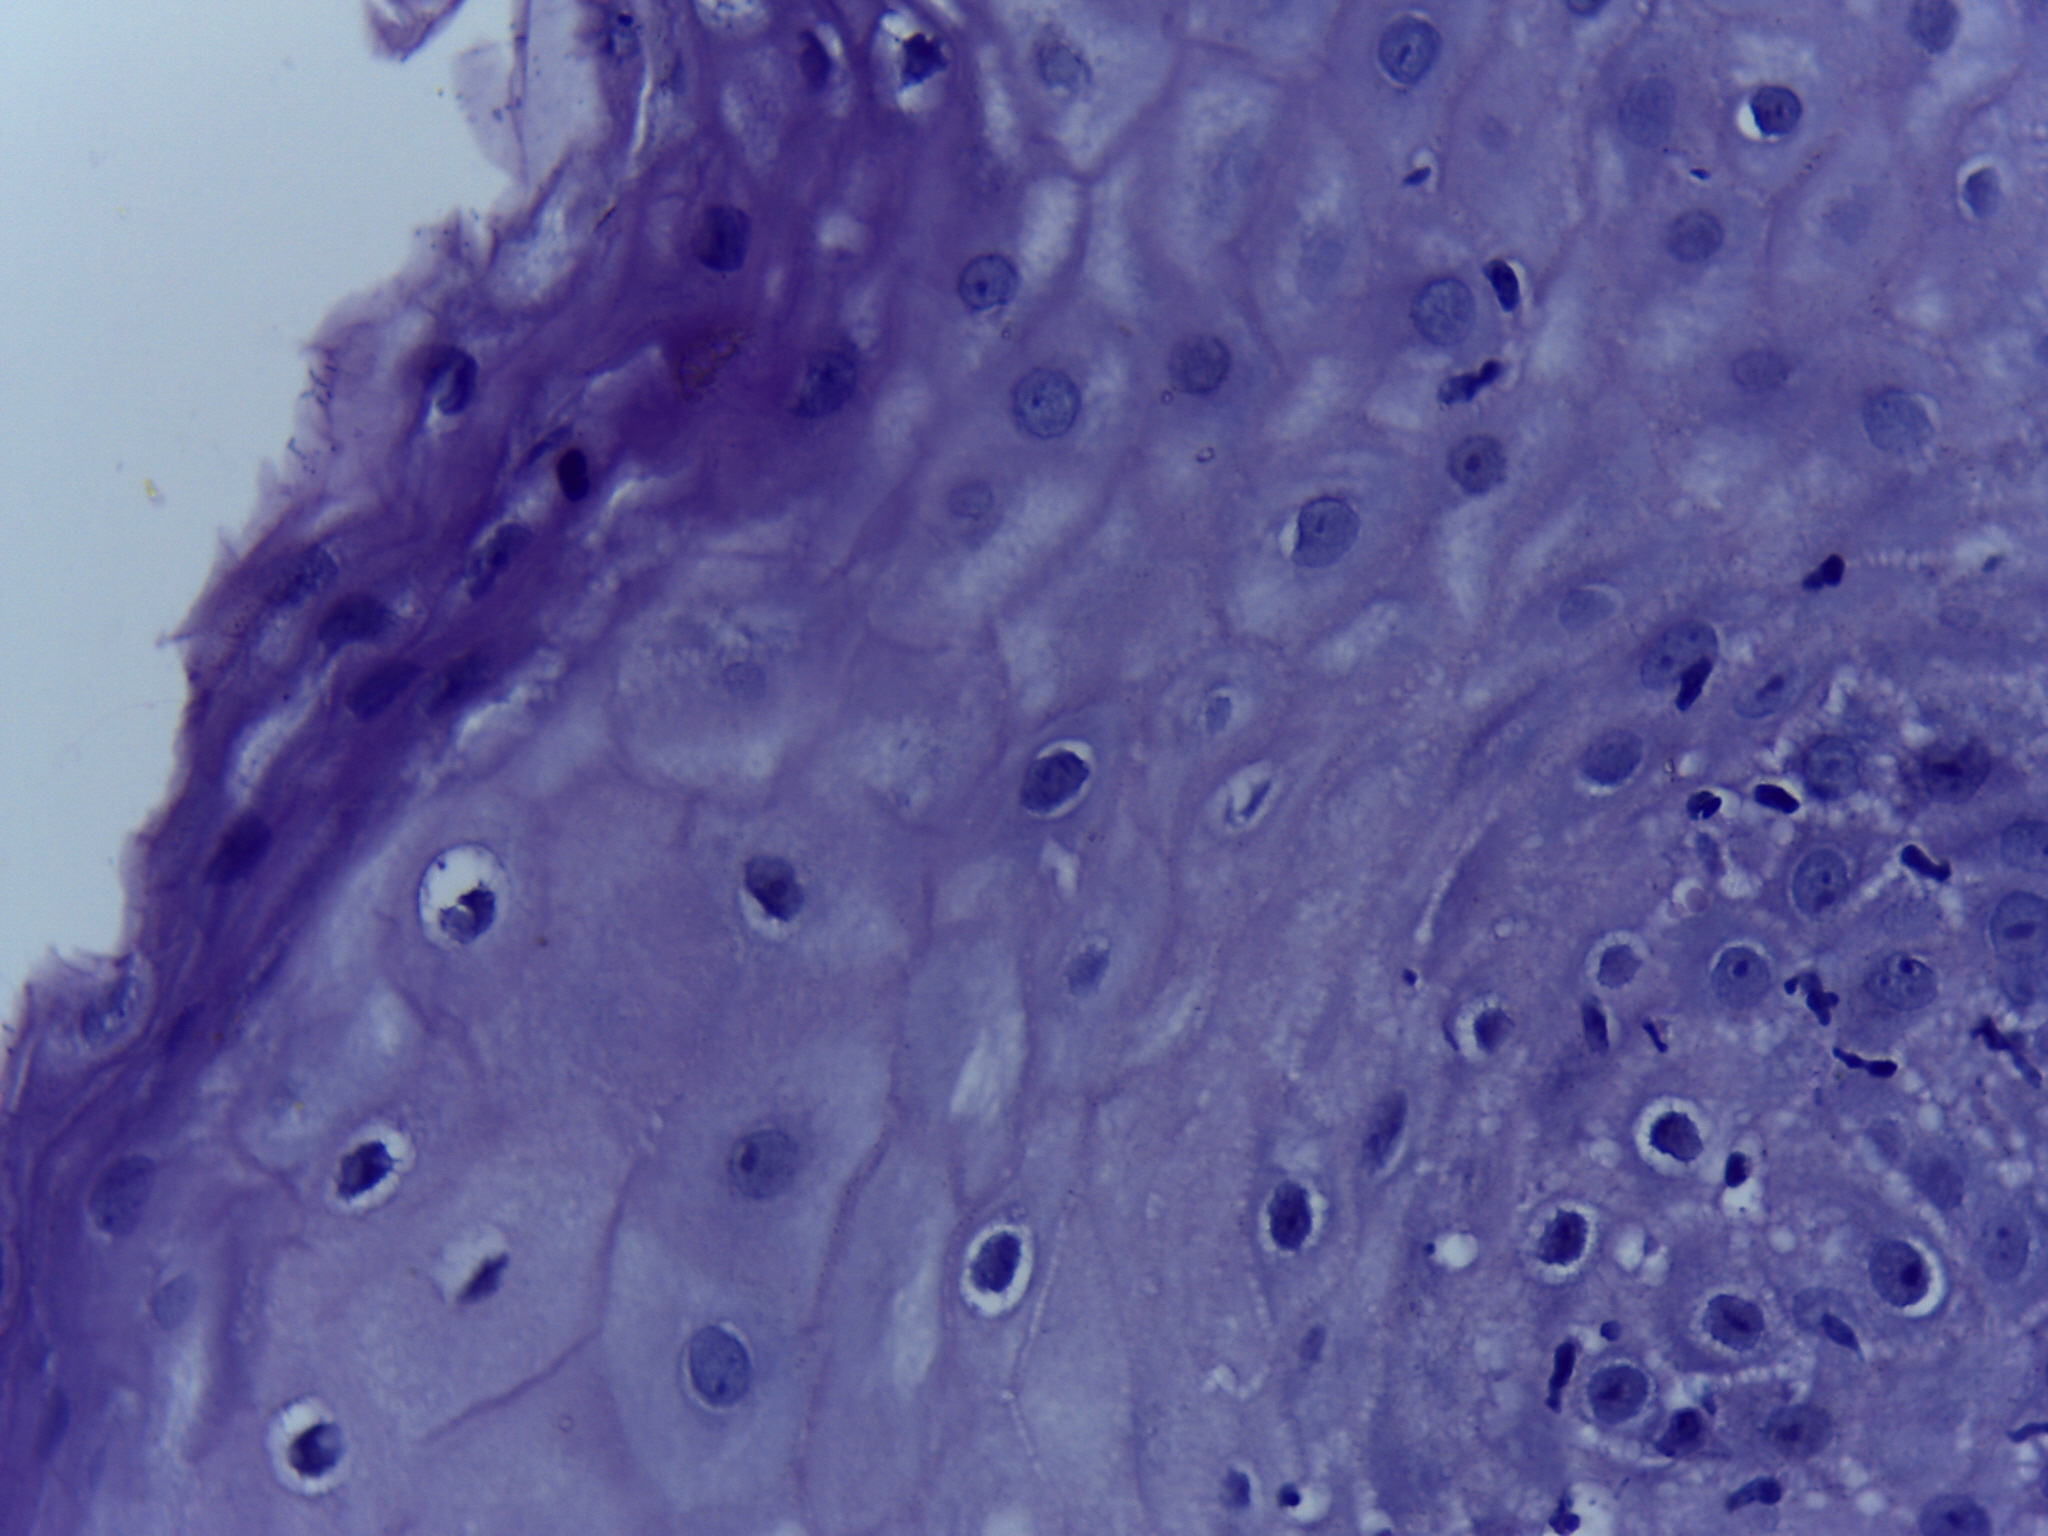
Diagnosis: Normal